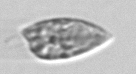
Label: Prorocentrum_dentatum